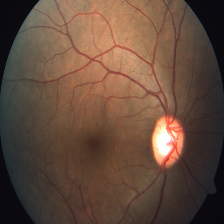
Diabetic retinopathy grade: Severe